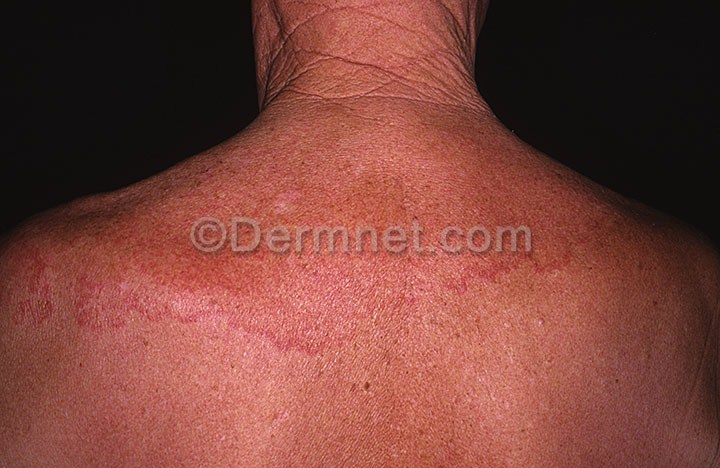
Disease: Tinea Ringworm Candidiasis and other Fungal Infections